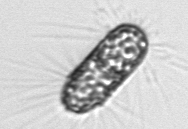
Label: Corethron_hystrix